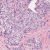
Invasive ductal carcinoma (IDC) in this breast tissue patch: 1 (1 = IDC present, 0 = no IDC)